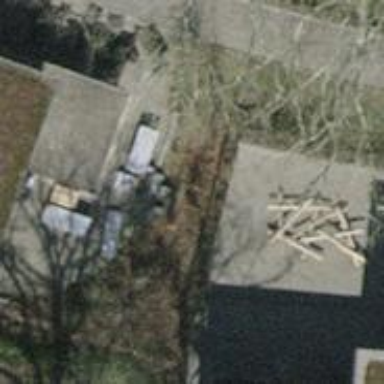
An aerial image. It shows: Urban tree adds touch of nature to the surroundings.